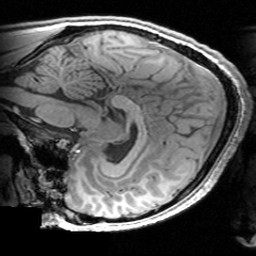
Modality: T1w
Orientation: sagittal
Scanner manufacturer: siemens
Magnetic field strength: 3 T
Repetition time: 1.63 s
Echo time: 0.00311 s